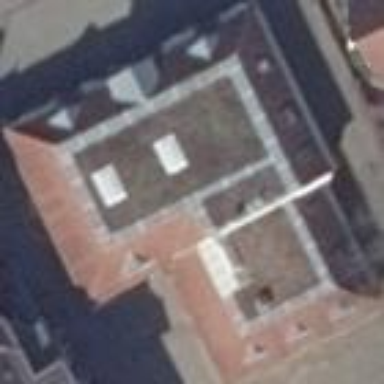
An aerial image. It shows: Civic building serving as fire station.